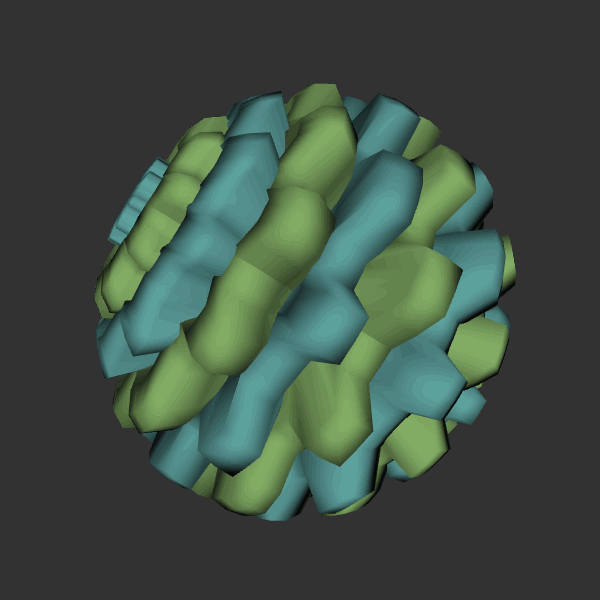
Background: dark